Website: home-depot
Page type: review-order
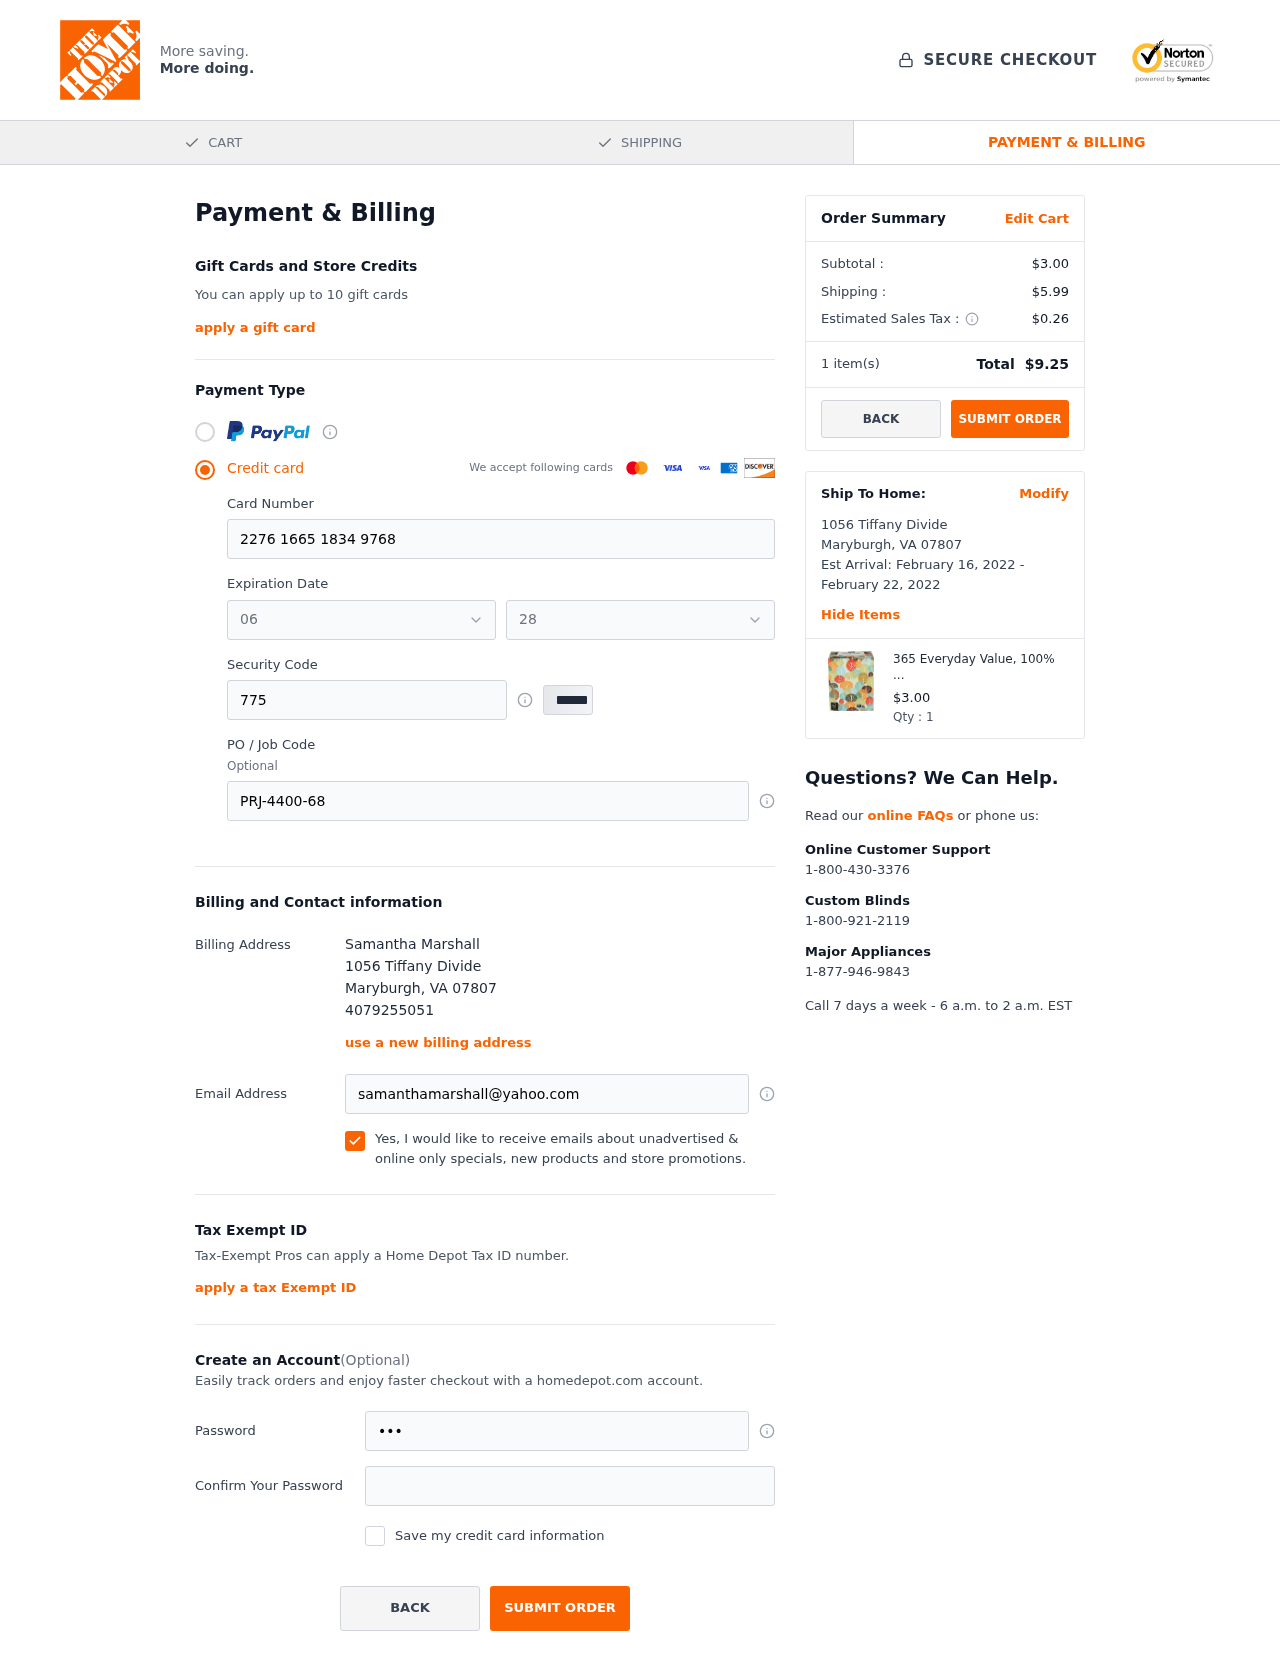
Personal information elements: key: PII_CARD_EXPIRY_MONTH
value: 06
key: PII_CARD_EXPIRY_YEAR
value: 28
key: PII_CITY
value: Maryburgh
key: PII_FULLNAME
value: Samantha Marshall
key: PII_PHONE
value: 4079255051
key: PII_POSTCODE
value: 07807
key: PII_STATE_ABBR
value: VA
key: PII_STREET
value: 1056 Tiffany Divide
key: PII_CARD_NUMBER
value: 2276 1665 1834 9768
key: PII_CARD_CVV
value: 775
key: PII_JOB_CODE
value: PRJ-4400-68
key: PII_EMAIL
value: samanthamarshall@yahoo.com
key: PII_STATE_ABBR2
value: VA
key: PII_POSTCODE_FULL
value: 07807
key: PII_POSTCODE_NUMERIC
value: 7807
Product elements: key: PRODUCT1_NAME
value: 365 Everyday Value, 100% Recycled Facial Tissue, 95 Count
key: PRODUCT1_PRICE
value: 3
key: PRODUCT1_QUANTITY
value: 1
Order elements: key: ORDER_SUBTOTAL
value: $3.00
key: ORDER_SHIPPING_COST
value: $5.99
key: ORDER_TAX
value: $0.26
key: ORDER_NUM_ITEMS
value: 1
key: ORDER_TOTAL
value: $9.25
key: ORDER_SHIPPING_DATE
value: February 16, 2022
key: ORDER_DELIVERY_DATE
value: February 22, 2022